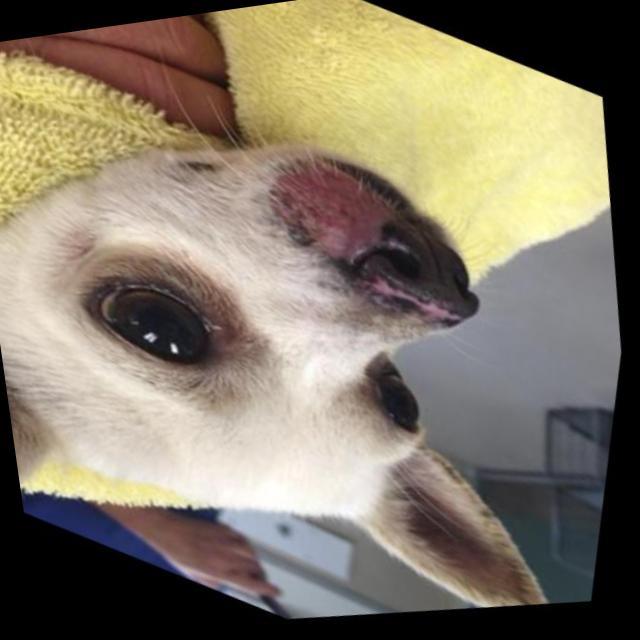
Canine ringworm (Dermatophytosis) — fungal infection caused by Microsporum or Trichophyton. Presents with circular alopecia, scaling, crusting, and broken hairs.